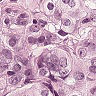
Metastatic tissue present: yes